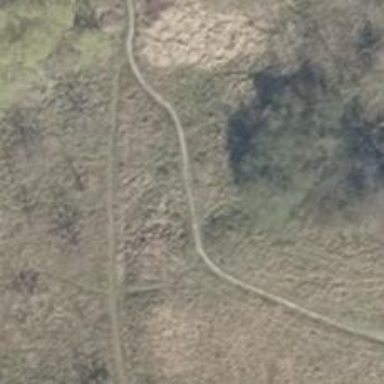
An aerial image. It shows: Path on the ground.